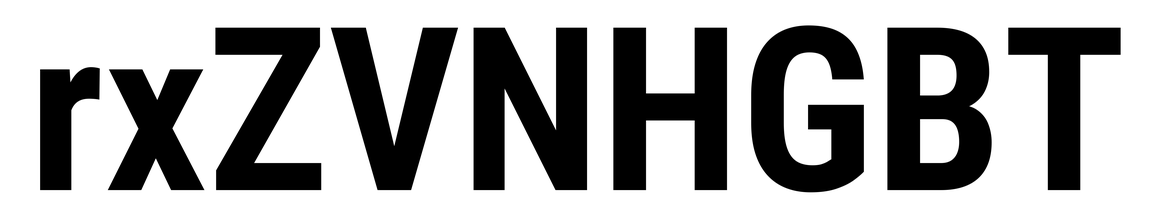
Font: Roboto_Condensed_Bold